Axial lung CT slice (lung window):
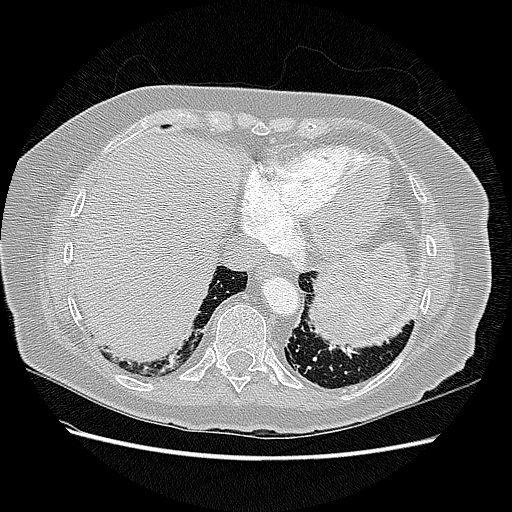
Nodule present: no